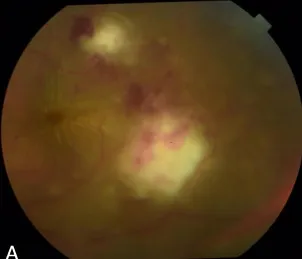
Serial fundus photographs showing the response of ocular inflammation with the various treatment regimens started. The fundus at. Baseline.
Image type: ophthalmic_imaging (fundus_photograph)